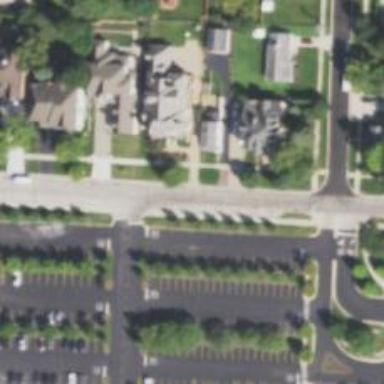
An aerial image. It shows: Residential road with separate asphalt sidewalk.